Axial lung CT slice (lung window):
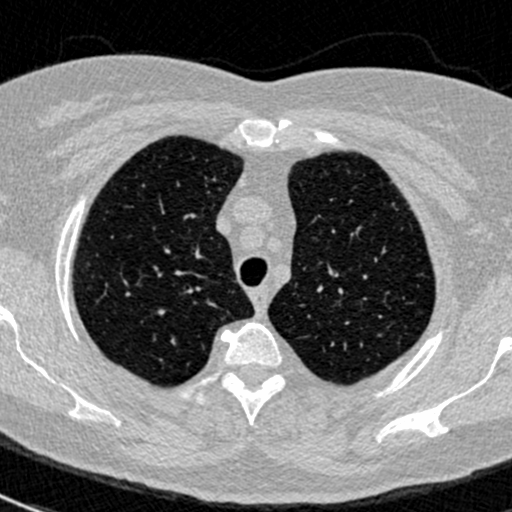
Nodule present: no